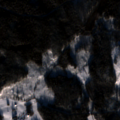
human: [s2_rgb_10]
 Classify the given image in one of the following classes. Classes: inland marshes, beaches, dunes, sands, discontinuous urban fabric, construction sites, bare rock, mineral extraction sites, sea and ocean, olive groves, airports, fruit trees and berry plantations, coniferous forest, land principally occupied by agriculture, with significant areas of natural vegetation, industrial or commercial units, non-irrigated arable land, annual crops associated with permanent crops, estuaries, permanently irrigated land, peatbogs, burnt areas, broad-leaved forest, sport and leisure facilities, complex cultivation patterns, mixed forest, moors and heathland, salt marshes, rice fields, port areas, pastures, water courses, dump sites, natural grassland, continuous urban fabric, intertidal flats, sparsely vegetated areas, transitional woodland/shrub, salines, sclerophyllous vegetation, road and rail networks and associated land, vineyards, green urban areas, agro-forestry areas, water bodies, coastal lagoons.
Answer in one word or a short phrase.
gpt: land principally occupied by agriculture, with significant areas of natural vegetation, coniferous forest, mixed forest, transitional woodland/shrub